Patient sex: M
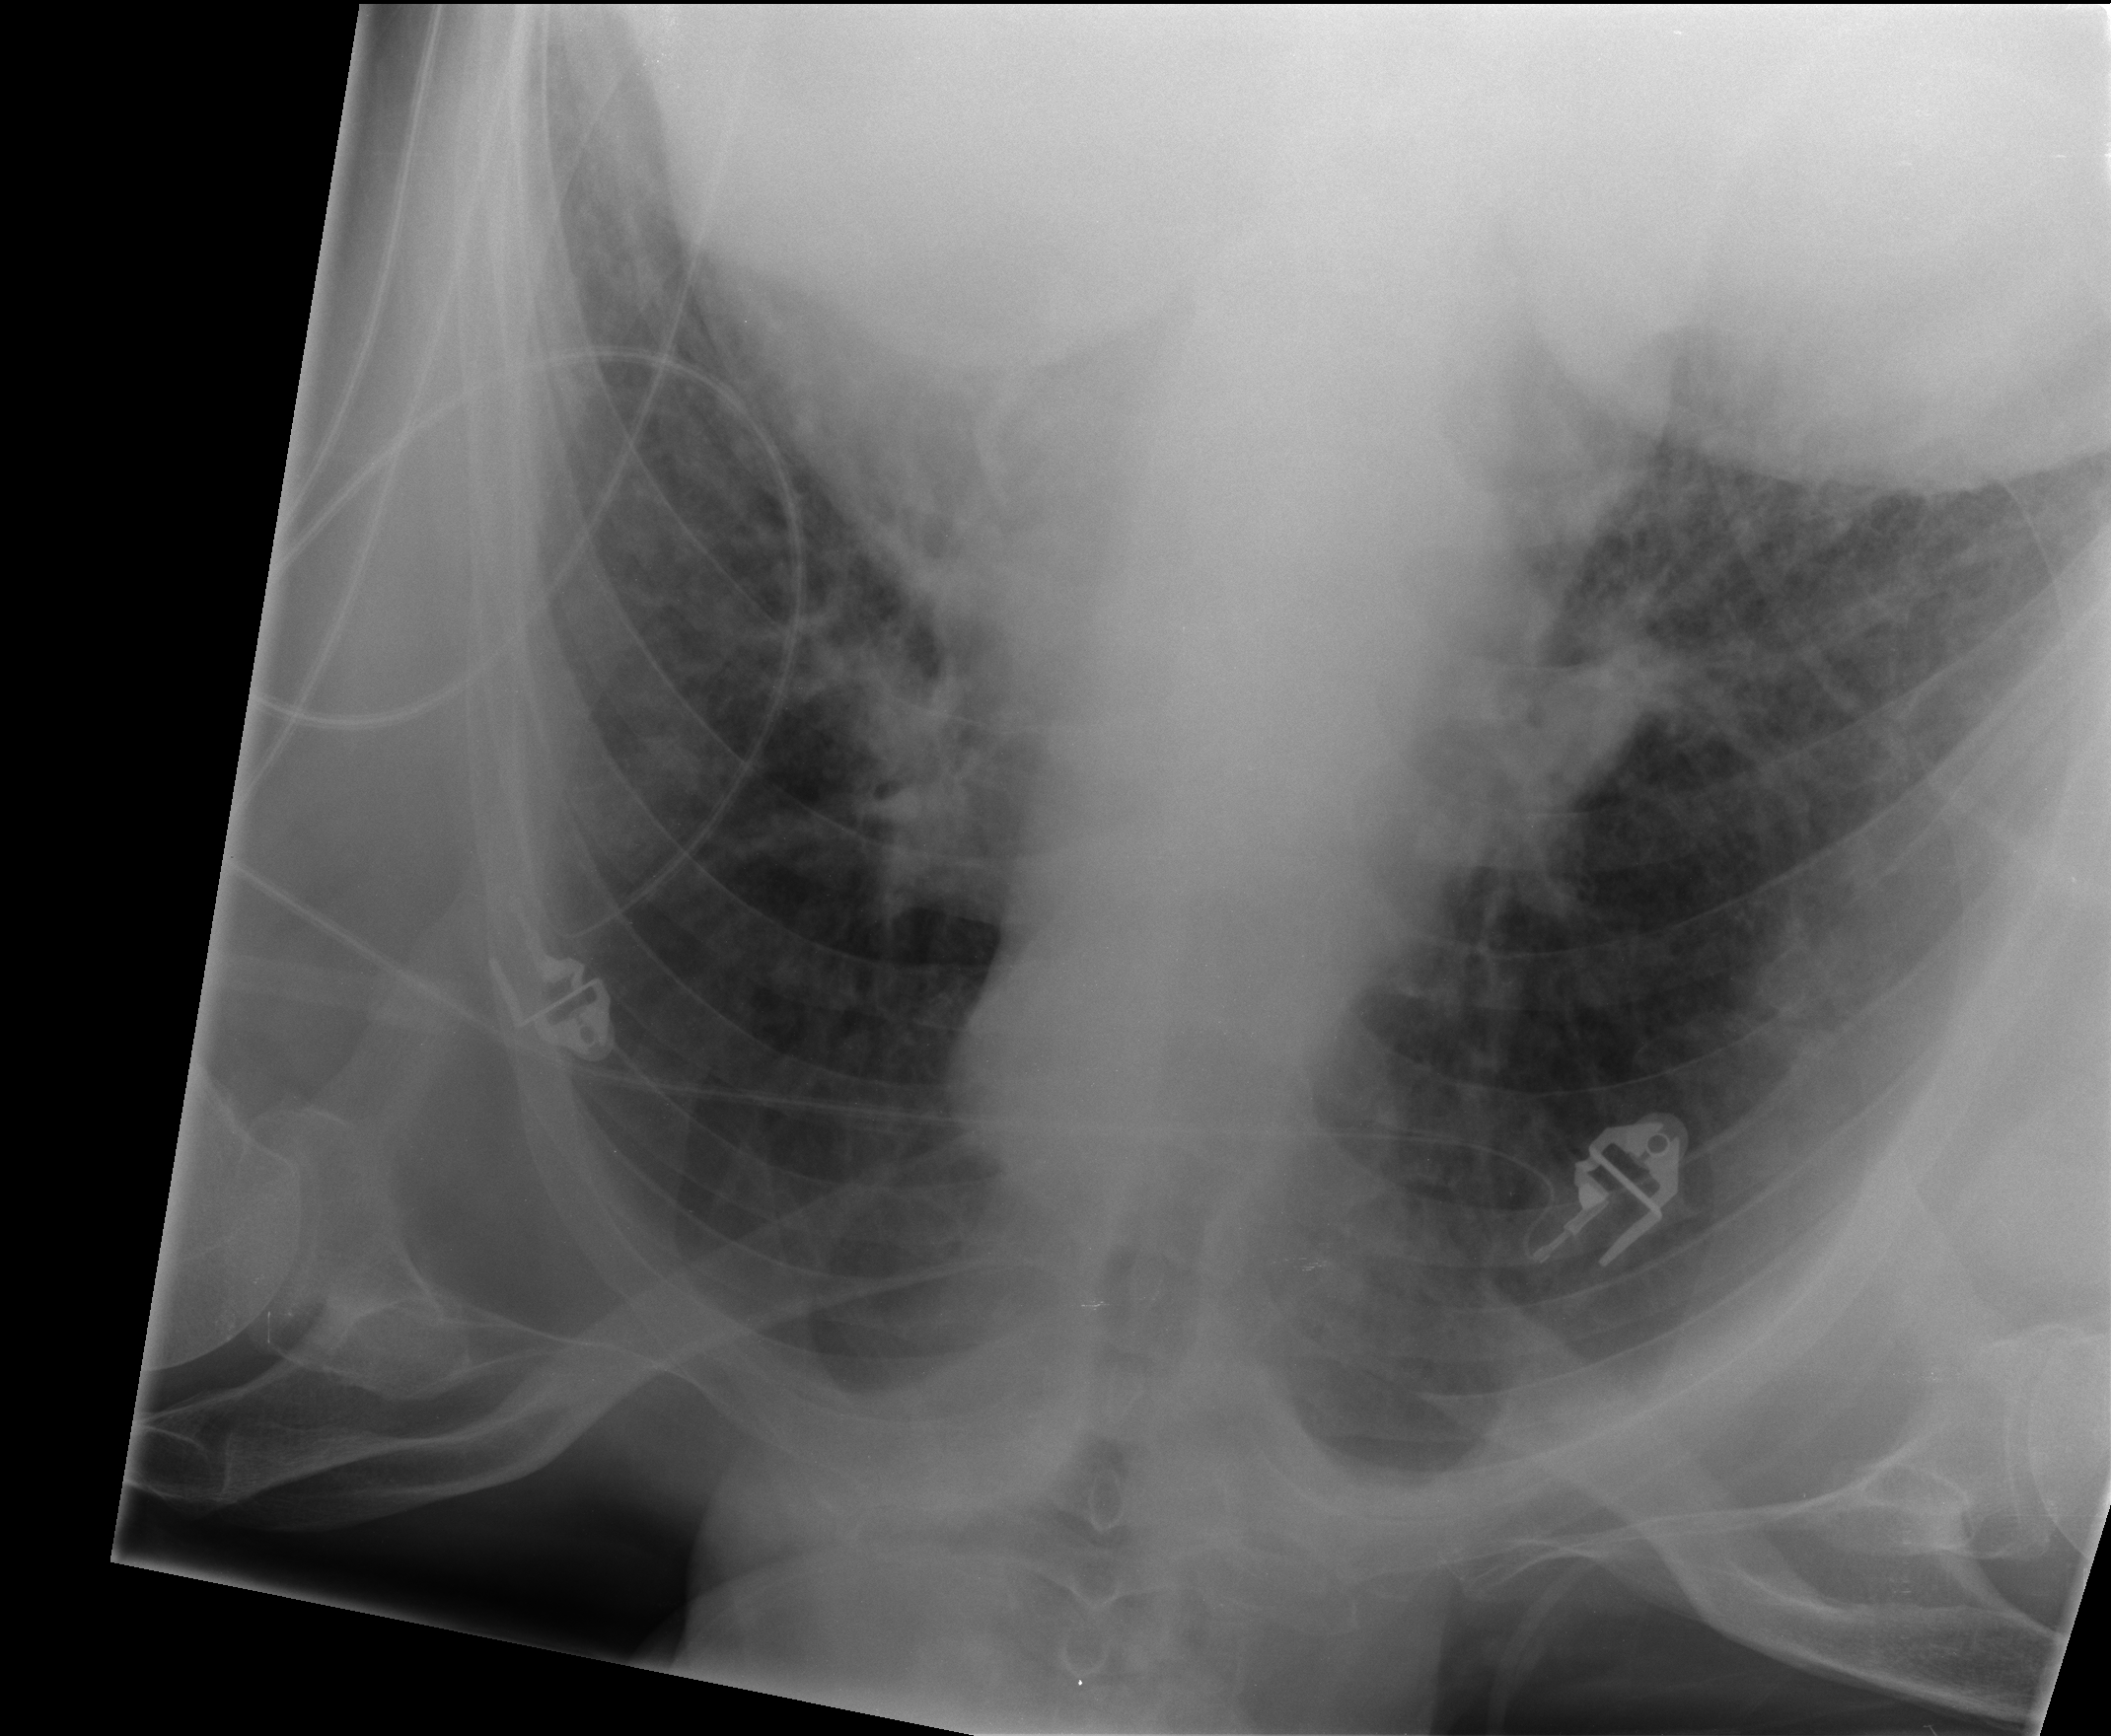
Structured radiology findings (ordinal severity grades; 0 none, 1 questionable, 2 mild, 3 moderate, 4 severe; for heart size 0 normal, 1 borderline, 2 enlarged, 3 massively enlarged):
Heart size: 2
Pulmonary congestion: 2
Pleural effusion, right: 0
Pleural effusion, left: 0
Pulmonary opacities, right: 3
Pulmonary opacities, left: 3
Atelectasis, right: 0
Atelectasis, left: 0